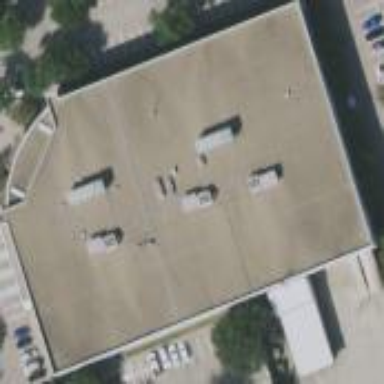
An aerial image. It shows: Flat-roofed commercial building.